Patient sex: M
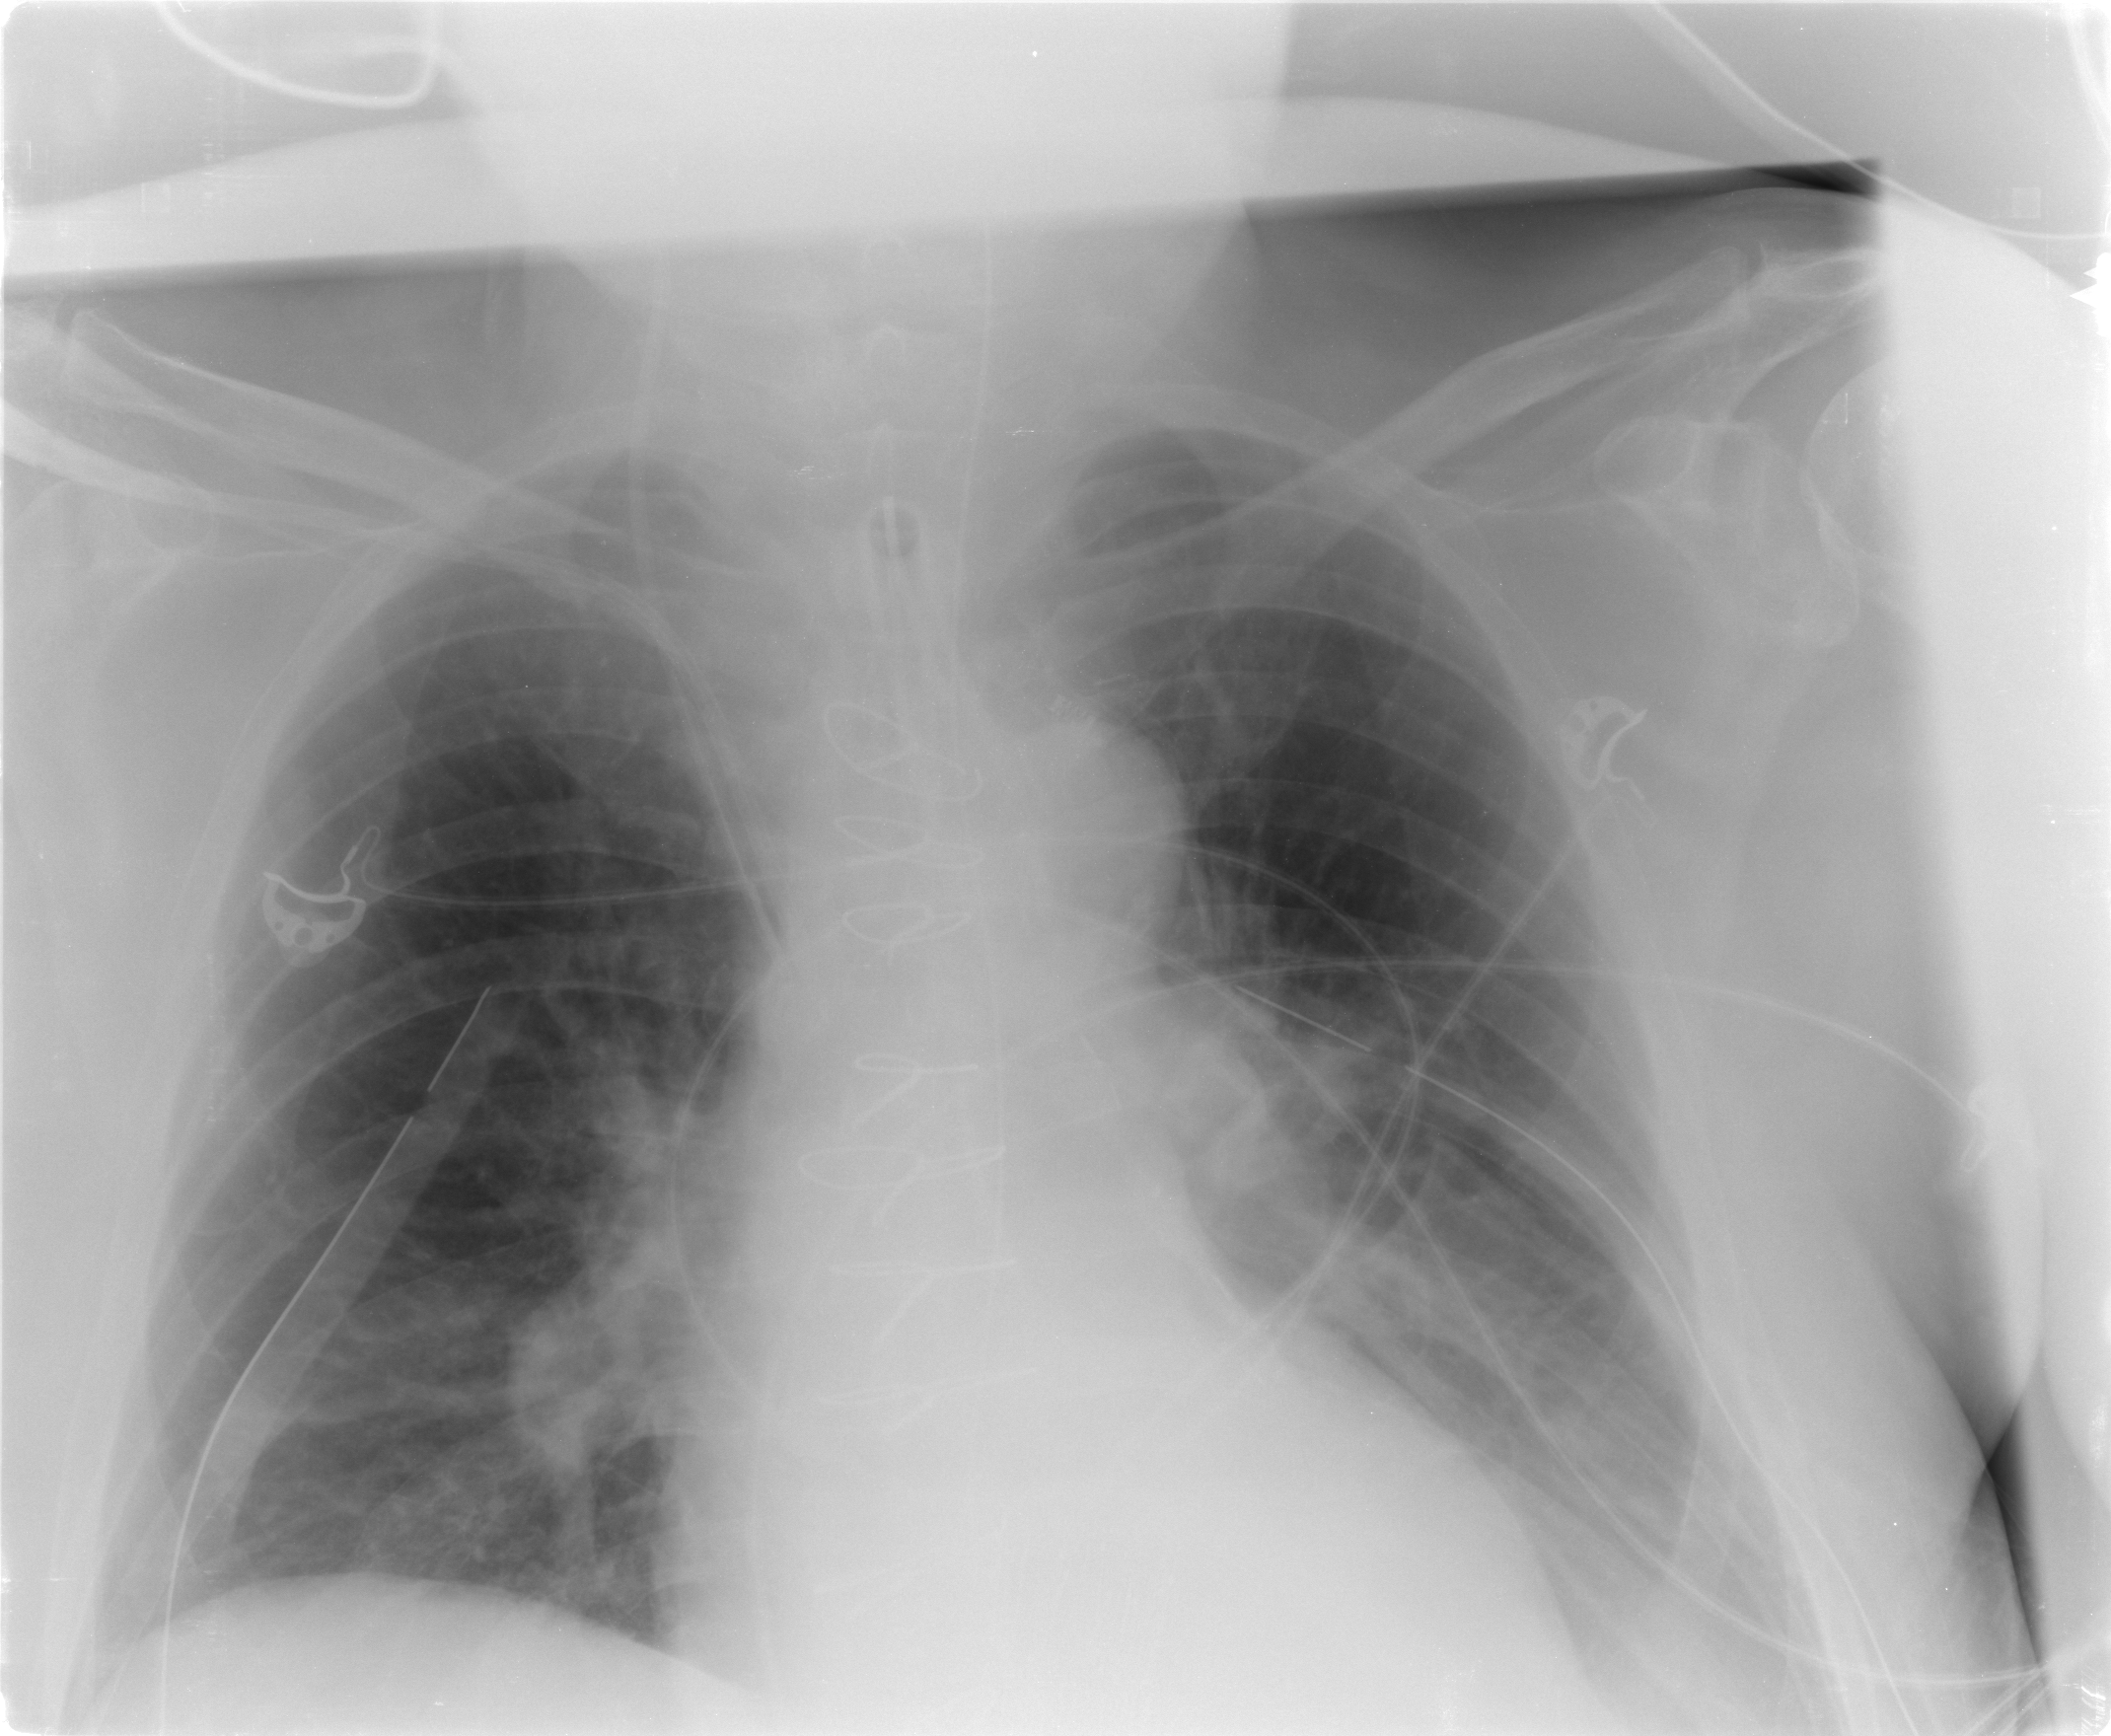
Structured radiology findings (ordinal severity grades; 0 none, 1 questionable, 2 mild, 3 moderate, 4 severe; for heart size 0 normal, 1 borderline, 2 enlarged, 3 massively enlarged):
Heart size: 2
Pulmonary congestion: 1
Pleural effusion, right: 0
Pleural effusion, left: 2
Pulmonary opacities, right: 1
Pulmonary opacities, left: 1
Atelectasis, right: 2
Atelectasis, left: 2